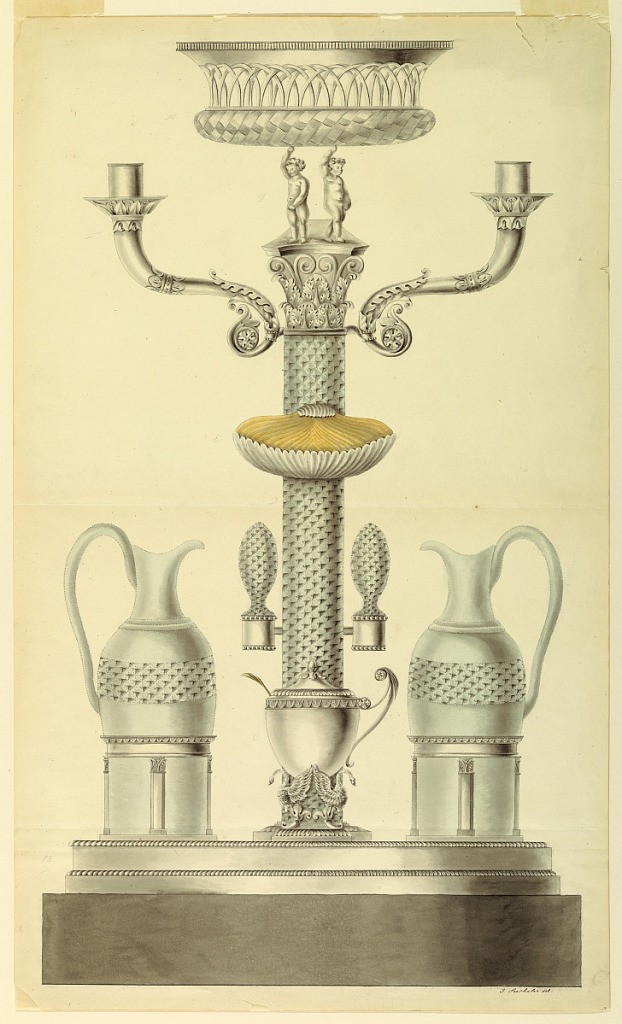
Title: Design of a Centerpiece
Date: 1827-1835
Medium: Pen and ink, brush with light blue, light brown washes, graphite on paper
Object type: drawing
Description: Boys with raised arms support a basket standing on top of a column with a glass shaft. Two branches with sockets are fastened to the capital. Fastened to the shaft are a bowl, two stoppers, and a mustard bowl. Two glass bottles stand laterally in silver frames.